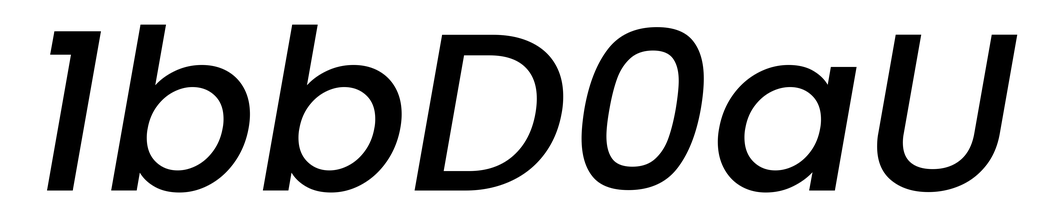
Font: Poppins-MediumItalic